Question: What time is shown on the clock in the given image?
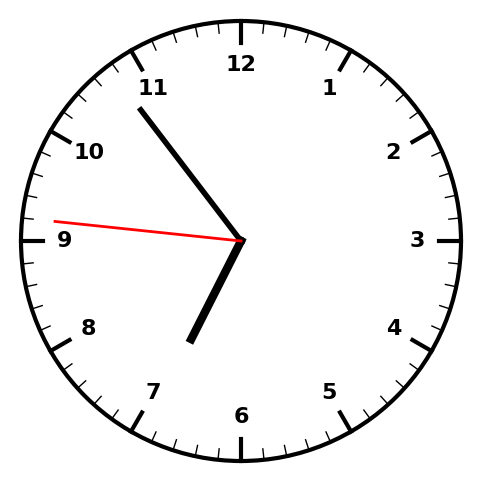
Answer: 06:53:46